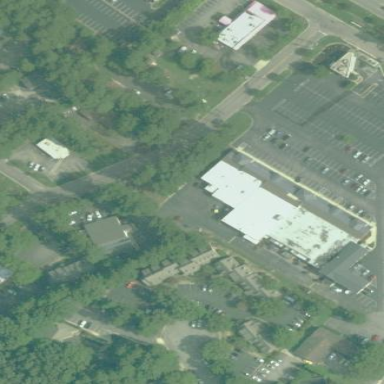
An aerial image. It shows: Commercial building.